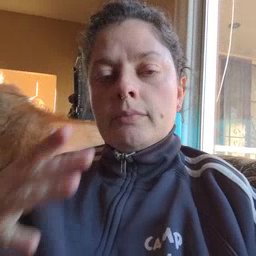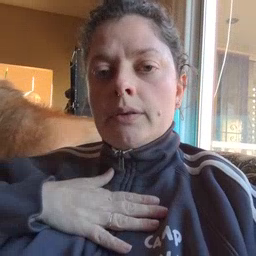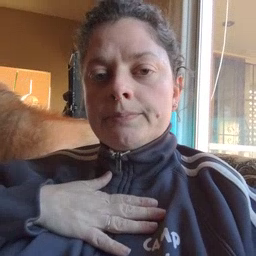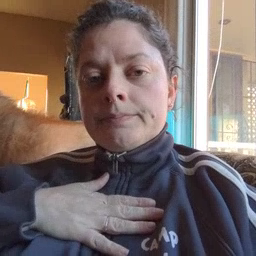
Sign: minemy